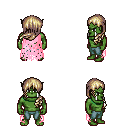
a pixel art fantasy rpg character, male body template, orc, green skin, pink tattered cape, teal pants, white blonde left-swept hairstyle, four views (front, back, left, right), 2x2 character sprite sheet, small pixel art, hard edges, no anti-aliasing